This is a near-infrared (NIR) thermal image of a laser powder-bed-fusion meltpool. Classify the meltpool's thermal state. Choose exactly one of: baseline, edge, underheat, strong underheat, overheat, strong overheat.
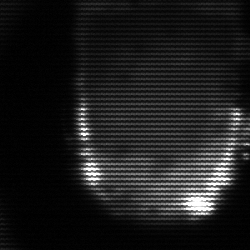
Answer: baseline